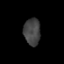
Tissue: prostate
Cell type: T cells
Senescence score: 0.3605
Nuclear area (px): 437
Mean DAPI intensity: 67.053